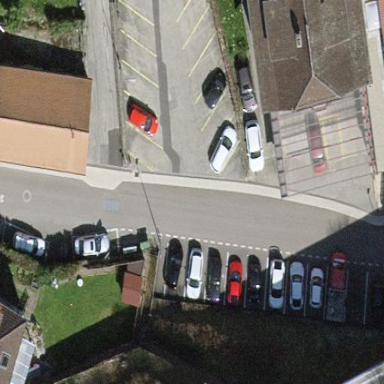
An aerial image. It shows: Parking area with surface.